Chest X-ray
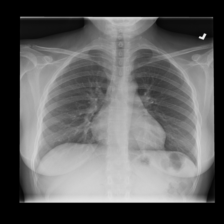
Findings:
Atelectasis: negative
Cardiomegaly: negative
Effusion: negative
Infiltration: negative
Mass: negative
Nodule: negative
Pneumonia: negative
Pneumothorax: negative
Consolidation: negative
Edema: negative
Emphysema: negative
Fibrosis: negative
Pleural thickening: negative
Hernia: negative